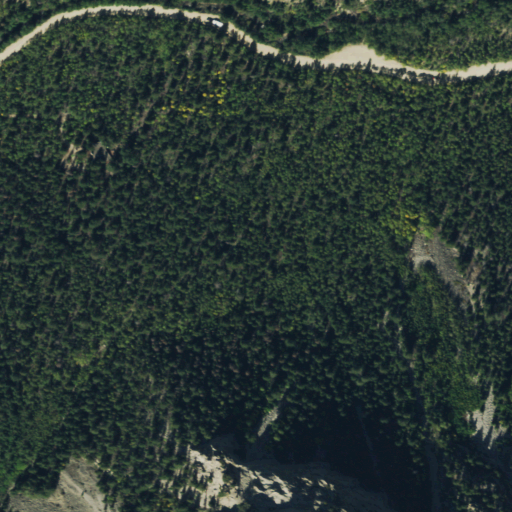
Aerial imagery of valley in Colorado named Spruce Gulch containing evergreen forest, mixed forest, deciduous forest, woody wetlands, shrub, and open development